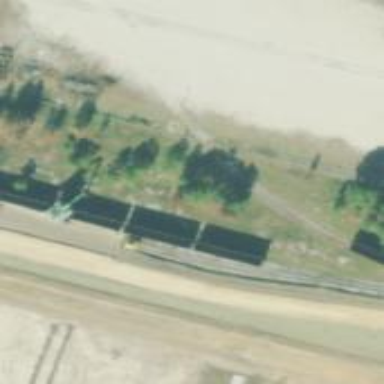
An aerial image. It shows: Rail spur service.